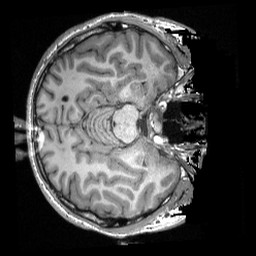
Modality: T1w
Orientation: axial
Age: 20
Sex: male
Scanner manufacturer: siemens
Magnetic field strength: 3 T
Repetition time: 2.3 s
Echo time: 0.00308 s